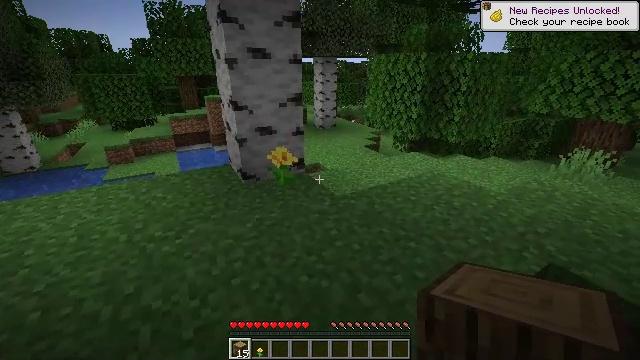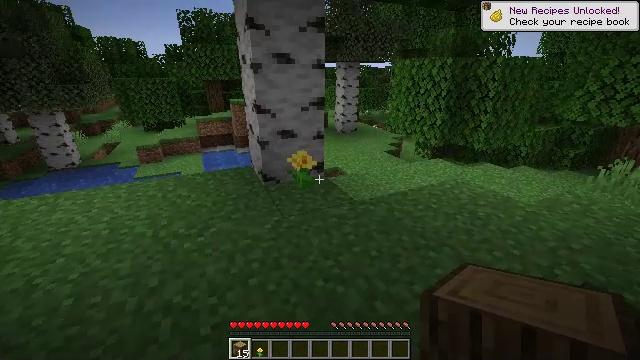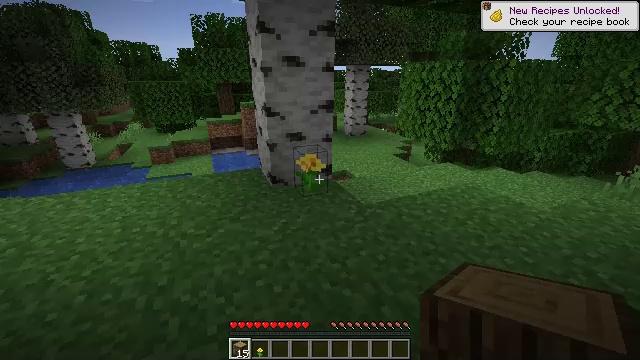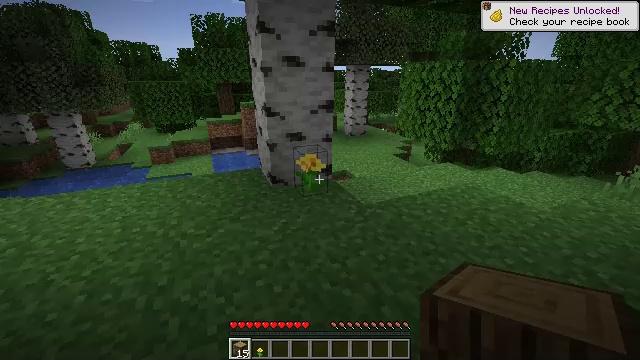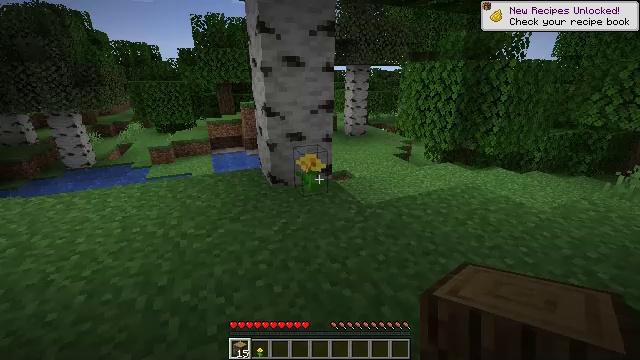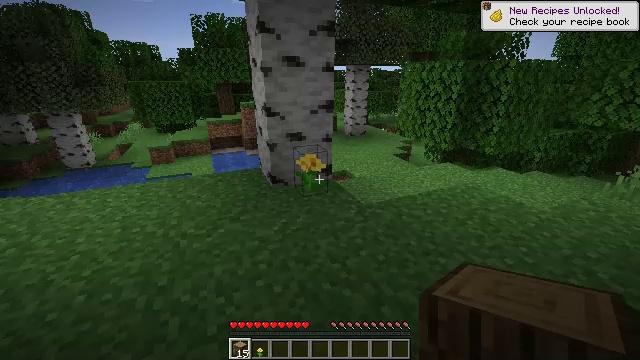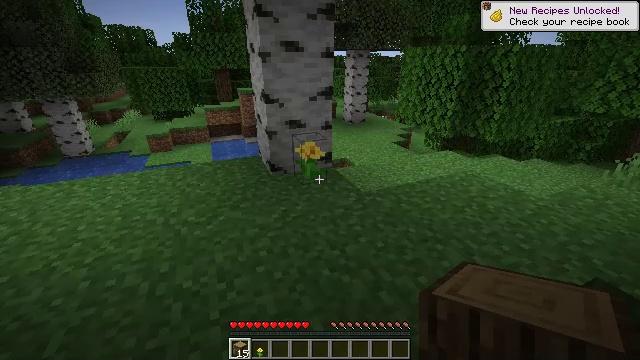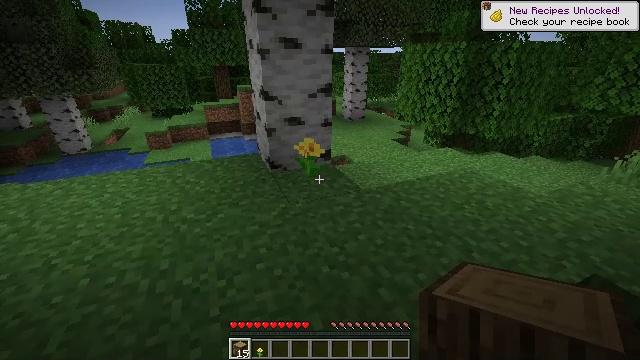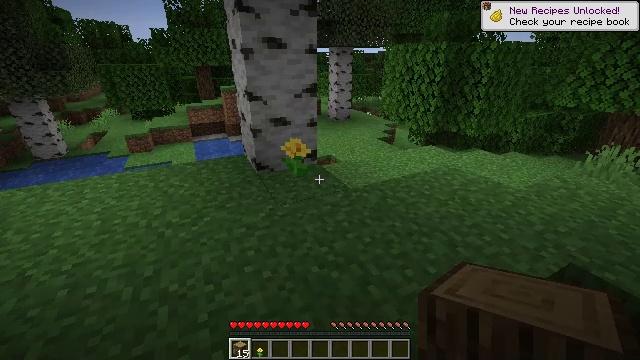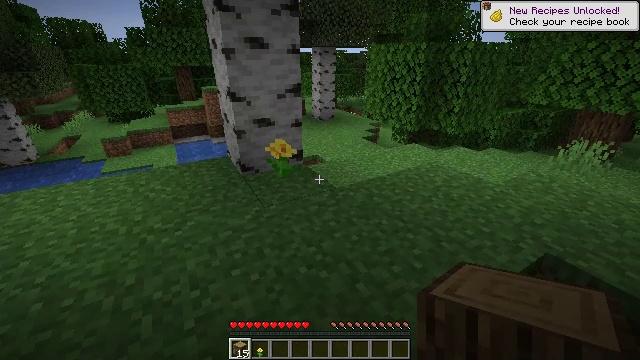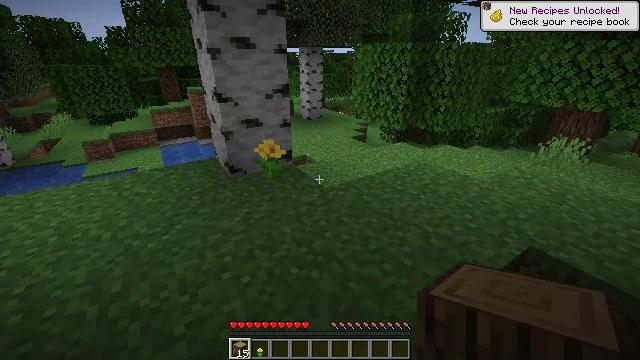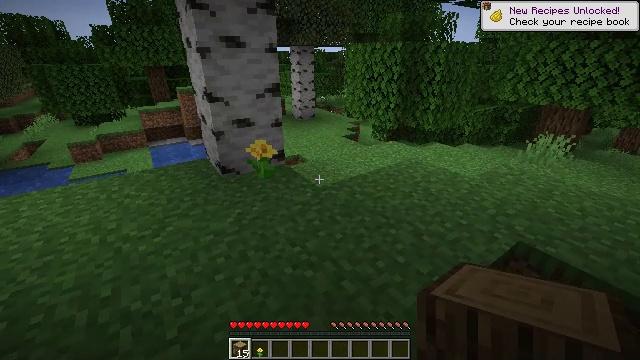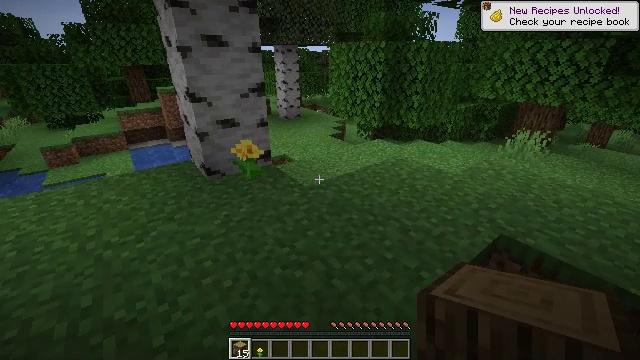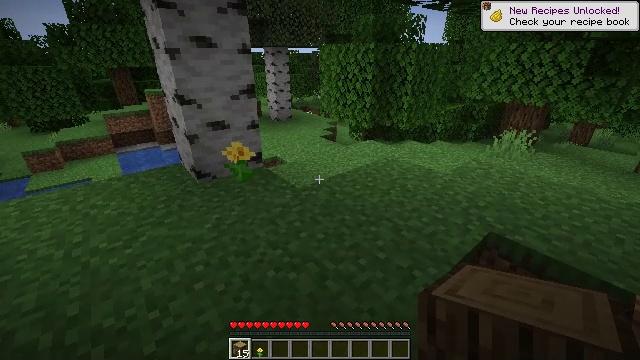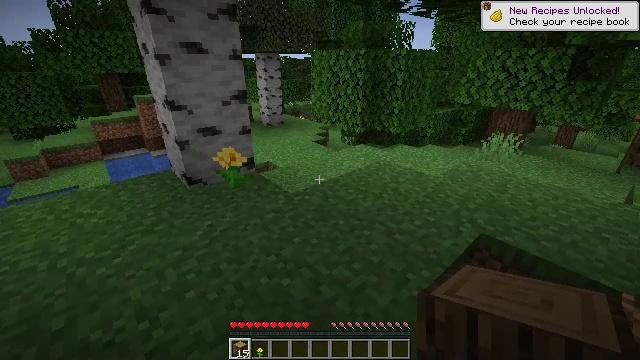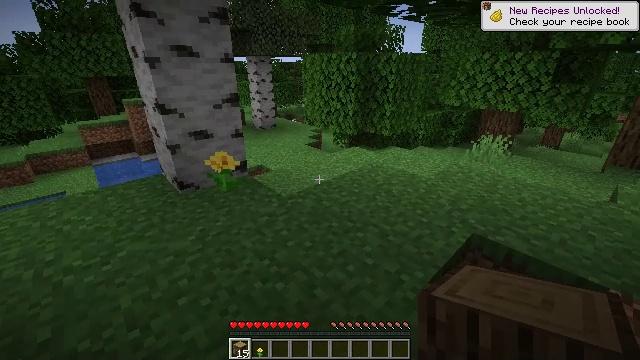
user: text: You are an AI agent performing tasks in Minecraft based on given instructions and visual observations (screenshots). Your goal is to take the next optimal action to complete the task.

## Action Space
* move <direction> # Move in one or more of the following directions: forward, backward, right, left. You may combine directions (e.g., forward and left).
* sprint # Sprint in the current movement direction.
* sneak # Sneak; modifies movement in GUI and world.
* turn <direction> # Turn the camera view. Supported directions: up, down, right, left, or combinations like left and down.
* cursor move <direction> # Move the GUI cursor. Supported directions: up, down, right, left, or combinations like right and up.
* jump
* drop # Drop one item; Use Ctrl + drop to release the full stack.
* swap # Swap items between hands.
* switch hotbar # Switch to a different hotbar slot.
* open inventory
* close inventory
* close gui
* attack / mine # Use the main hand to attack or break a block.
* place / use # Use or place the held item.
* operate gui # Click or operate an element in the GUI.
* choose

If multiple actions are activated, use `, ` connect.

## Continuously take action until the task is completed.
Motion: motion action
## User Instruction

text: Convert blocks into oak wood.
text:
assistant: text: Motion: turn left
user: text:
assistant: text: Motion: turn left
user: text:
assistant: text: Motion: no_op
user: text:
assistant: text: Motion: no_op
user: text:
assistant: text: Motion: sprint
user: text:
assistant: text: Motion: sprint, turn down
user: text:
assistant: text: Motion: sprint
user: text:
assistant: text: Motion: sprint, turn right
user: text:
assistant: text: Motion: sprint, turn right
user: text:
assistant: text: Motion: sprint, turn right
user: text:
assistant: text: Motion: sprint, turn right
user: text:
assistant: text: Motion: sprint, turn right
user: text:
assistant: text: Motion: sprint, turn right
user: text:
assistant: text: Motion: sprint, turn right and up
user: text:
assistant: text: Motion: sprint, turn right
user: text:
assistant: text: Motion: no_op
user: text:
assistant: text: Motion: no_op
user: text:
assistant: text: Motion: no_op
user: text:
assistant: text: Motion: no_op
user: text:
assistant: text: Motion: no_op
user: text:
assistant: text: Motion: no_op
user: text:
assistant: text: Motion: no_op
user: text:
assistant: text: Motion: no_op
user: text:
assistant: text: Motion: no_op
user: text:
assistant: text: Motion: no_op
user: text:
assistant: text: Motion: no_op
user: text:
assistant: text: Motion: no_op
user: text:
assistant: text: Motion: no_op
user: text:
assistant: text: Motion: no_op
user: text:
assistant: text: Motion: no_op